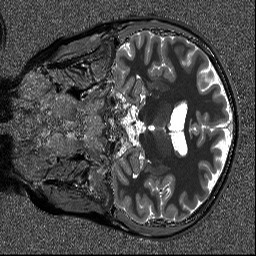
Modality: T1map
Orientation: coronal
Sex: female